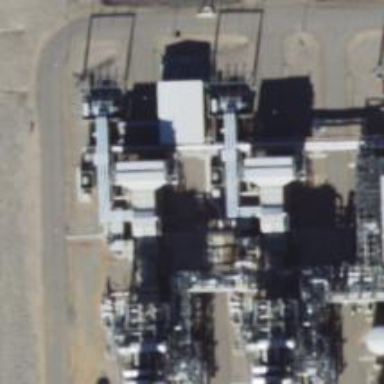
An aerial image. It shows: Gas turbine power generator.